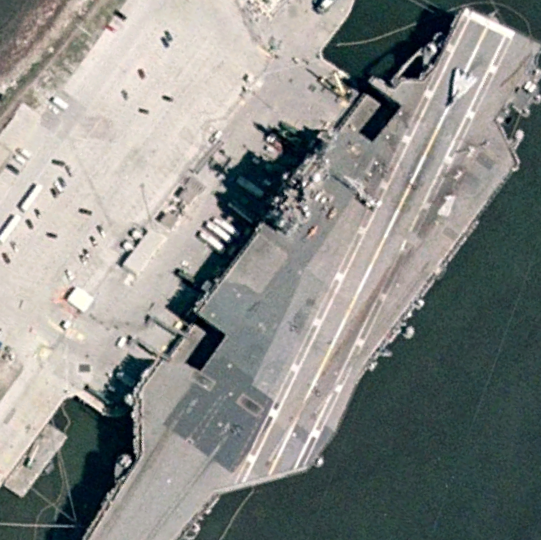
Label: aircraft_carrier